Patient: sex M, age 74
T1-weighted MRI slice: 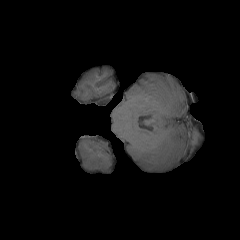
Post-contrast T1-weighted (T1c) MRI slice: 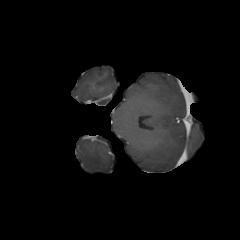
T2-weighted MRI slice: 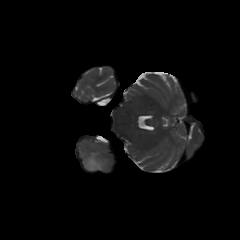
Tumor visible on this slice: yes
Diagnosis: Astrocytoma, IDH-wildtype
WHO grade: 3